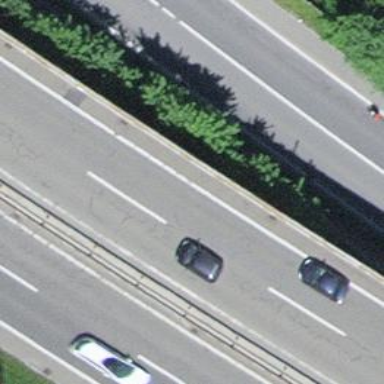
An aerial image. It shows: Viaduct bridge on motorway.